Question: I am generating dummy data for a database, one attribute is using 'TIMESTAMP(6)'.
Can anyone give me an example of how the value looks?
Also I would like to be able to insert the date along
i.e '03/18/2012 02:35 AM'
so that it looks like
'''
INSERT INTO FLIGHT VALUES (1,'London Heathrow','Miami Airport','03/18/2012 02:35 AM','04/18/2012 13:35 PM');
'''
Is this possible? Thanks alot...
EDIT----
How can i get rid of the timestamp column massive space

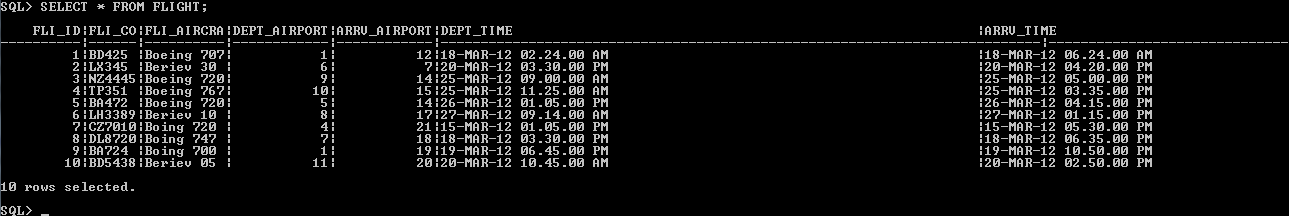
Answer: Whenever you are dealing with 'DATE' or 'TIMESTAMP' data types, you should always insert 'DATE' or 'TIMESTAMP' values. You should not be inserting strings and relying on implicit conversions to convert the string to a 'DATE' or a 'TIMESTAMP'. You should be explicitly calling 'TO_DATE' or 'TO_TIMESTAMP'. Your 'INSERT' statement should also be explicitly listing the names of the columns you're inserting into.
You'd want your 'INSERT' statement to look something like this
'''
INSERT INTO FLIGHT( <<list of columns>> )
VALUES (1,
'London Heathrow',
'Miami Airport',
to_timestamp( '03/18/2012 02:35 AM', 'MM/DD/YYYY HH:MI AM'),
to_timestamp( '04/18/2012 13:35 PM', 'MM/DD/YYYY HH:MI AM') );
'''
You can adjust how SQL*Plus displays the data in a particular column by changing the format mask. For E.g.
'''
SQL> column dept_time format a30;
SQL> column arrv_time format a30;
'''
will cause SQL*Plus to display both 'DEPT_TIME' and 'ARRV_TIME' in 30 horizontal characters (your current 'NLS_TIMESTAMP_FORMAT' appears to generate 28 character strings, if you change your 'NLS_TIMESTAMP_FORMAT', you may want to change the width of the column you're asking SQL*Plus to display).